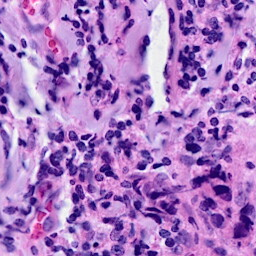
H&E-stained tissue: Breast